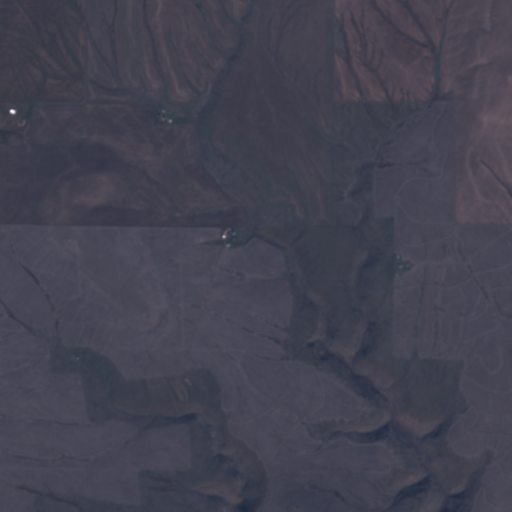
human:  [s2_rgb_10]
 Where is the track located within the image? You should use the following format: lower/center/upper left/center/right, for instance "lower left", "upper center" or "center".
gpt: There is no track in the image.